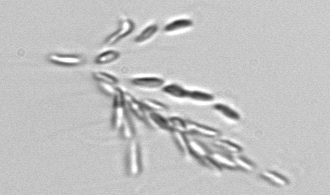
Label: Dinobryon